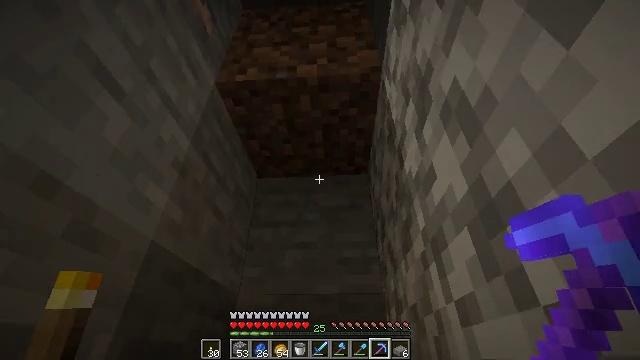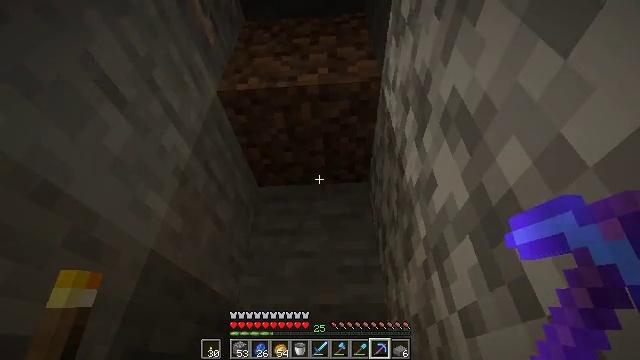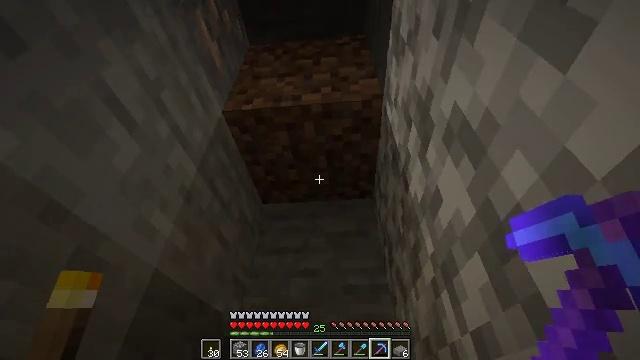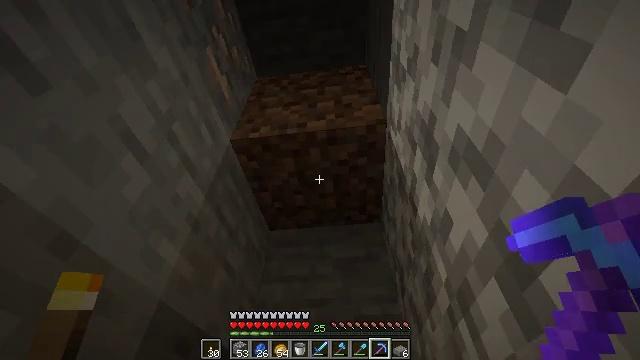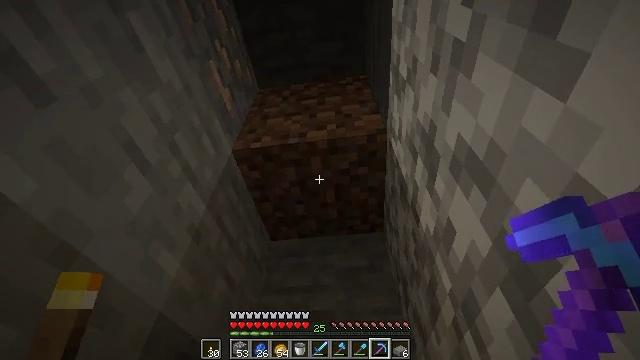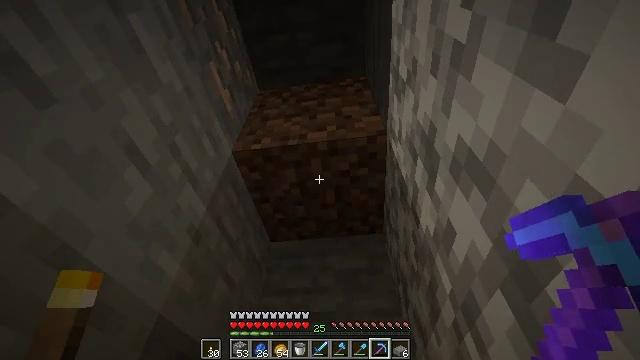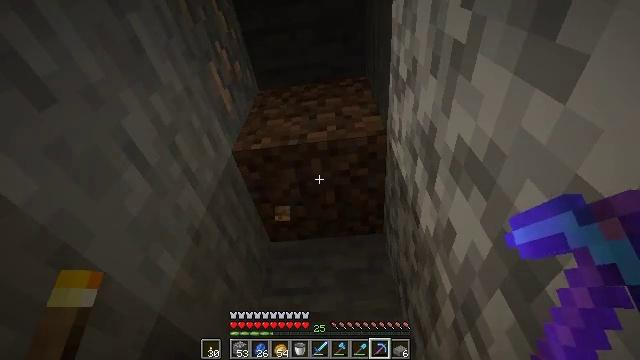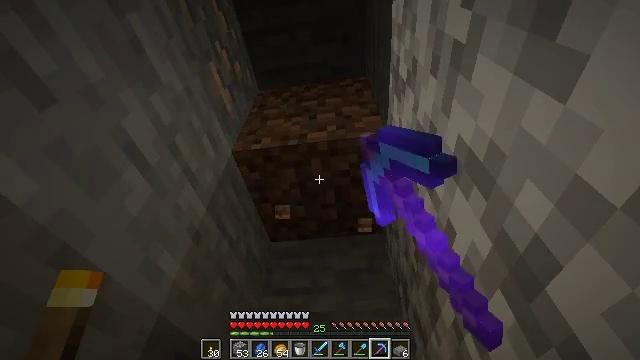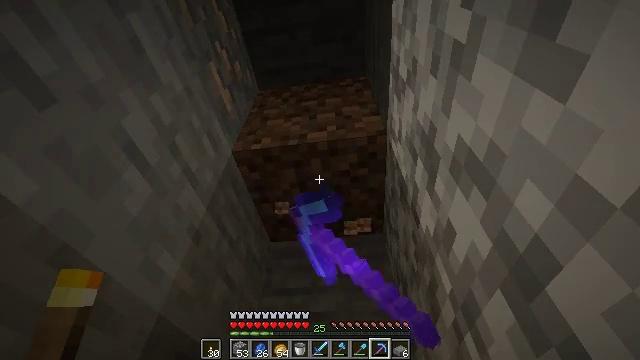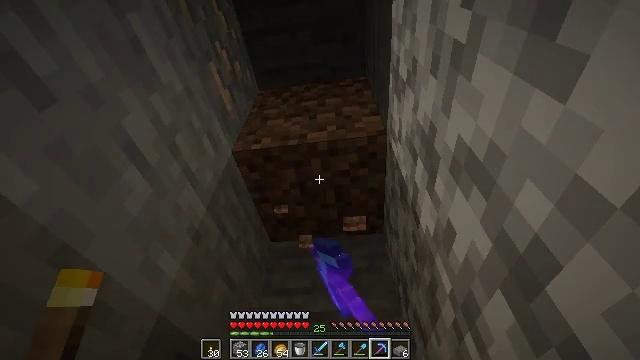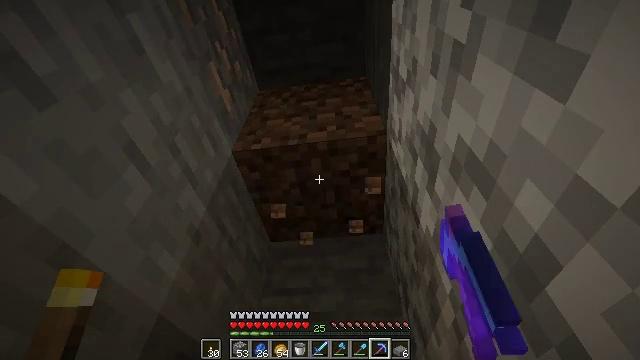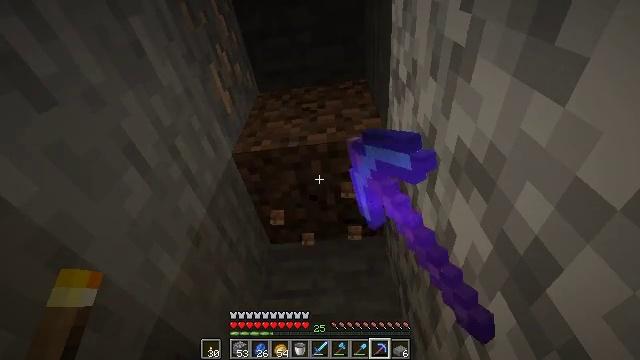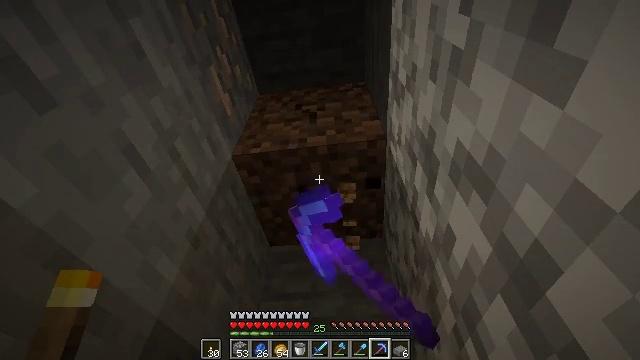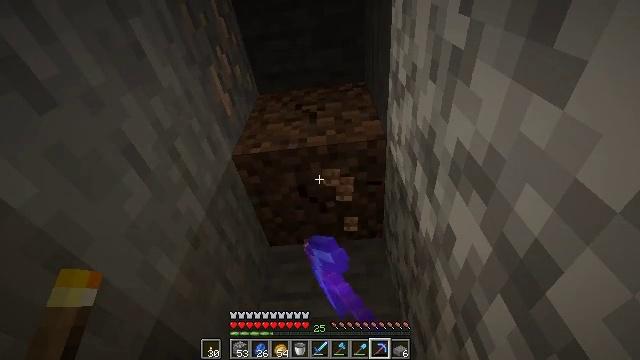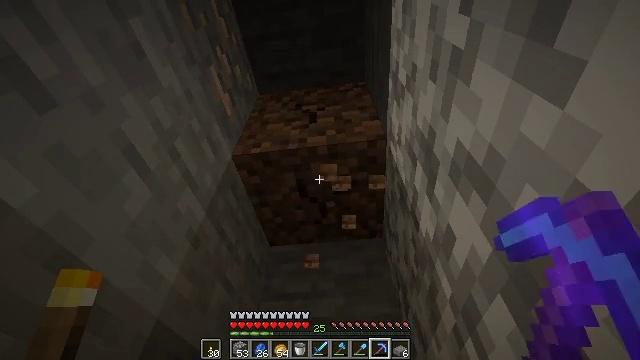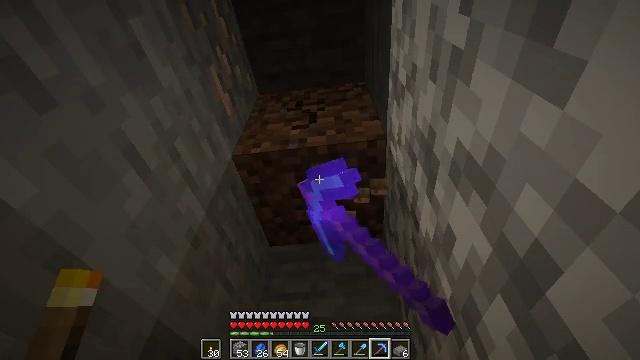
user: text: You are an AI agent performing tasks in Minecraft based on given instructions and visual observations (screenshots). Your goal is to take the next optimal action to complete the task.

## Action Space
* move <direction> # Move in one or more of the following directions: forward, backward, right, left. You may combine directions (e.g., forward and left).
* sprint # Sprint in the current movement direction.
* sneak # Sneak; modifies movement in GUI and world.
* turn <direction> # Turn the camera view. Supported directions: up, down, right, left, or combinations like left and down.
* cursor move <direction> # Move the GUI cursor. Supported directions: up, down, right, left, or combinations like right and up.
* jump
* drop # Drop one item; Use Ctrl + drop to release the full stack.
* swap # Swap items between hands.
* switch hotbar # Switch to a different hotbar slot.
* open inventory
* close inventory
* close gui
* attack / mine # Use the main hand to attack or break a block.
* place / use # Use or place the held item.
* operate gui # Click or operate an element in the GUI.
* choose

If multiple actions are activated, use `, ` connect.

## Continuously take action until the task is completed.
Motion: motion action
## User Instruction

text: Mine dirt from the ground.
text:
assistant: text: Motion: turn up
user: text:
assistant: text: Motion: turn left and up
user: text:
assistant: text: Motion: turn left and up
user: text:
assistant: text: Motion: turn up
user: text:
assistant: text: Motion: no_op
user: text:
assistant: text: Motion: attack / mine
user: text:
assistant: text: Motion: attack / mine
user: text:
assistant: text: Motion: attack / mine
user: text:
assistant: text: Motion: attack / mine
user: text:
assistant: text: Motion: attack / mine
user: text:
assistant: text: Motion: attack / mine
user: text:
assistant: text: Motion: attack / mine
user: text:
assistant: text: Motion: attack / mine
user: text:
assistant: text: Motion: attack / mine
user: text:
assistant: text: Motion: attack / mine
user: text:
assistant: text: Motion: attack / mine
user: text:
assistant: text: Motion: attack / mine
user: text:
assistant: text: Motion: attack / mine
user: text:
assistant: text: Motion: attack / mine
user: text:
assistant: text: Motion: attack / mine
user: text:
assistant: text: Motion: attack / mine
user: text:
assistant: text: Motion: attack / mine
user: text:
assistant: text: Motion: attack / mine
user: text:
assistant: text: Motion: attack / mine
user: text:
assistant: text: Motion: attack / mine
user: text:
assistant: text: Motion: attack / mine
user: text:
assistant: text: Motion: attack / mine
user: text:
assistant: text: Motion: attack / mine
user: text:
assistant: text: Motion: attack / mine
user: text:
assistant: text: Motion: attack / mine